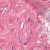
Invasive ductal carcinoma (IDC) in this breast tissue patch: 0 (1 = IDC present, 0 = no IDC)